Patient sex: F
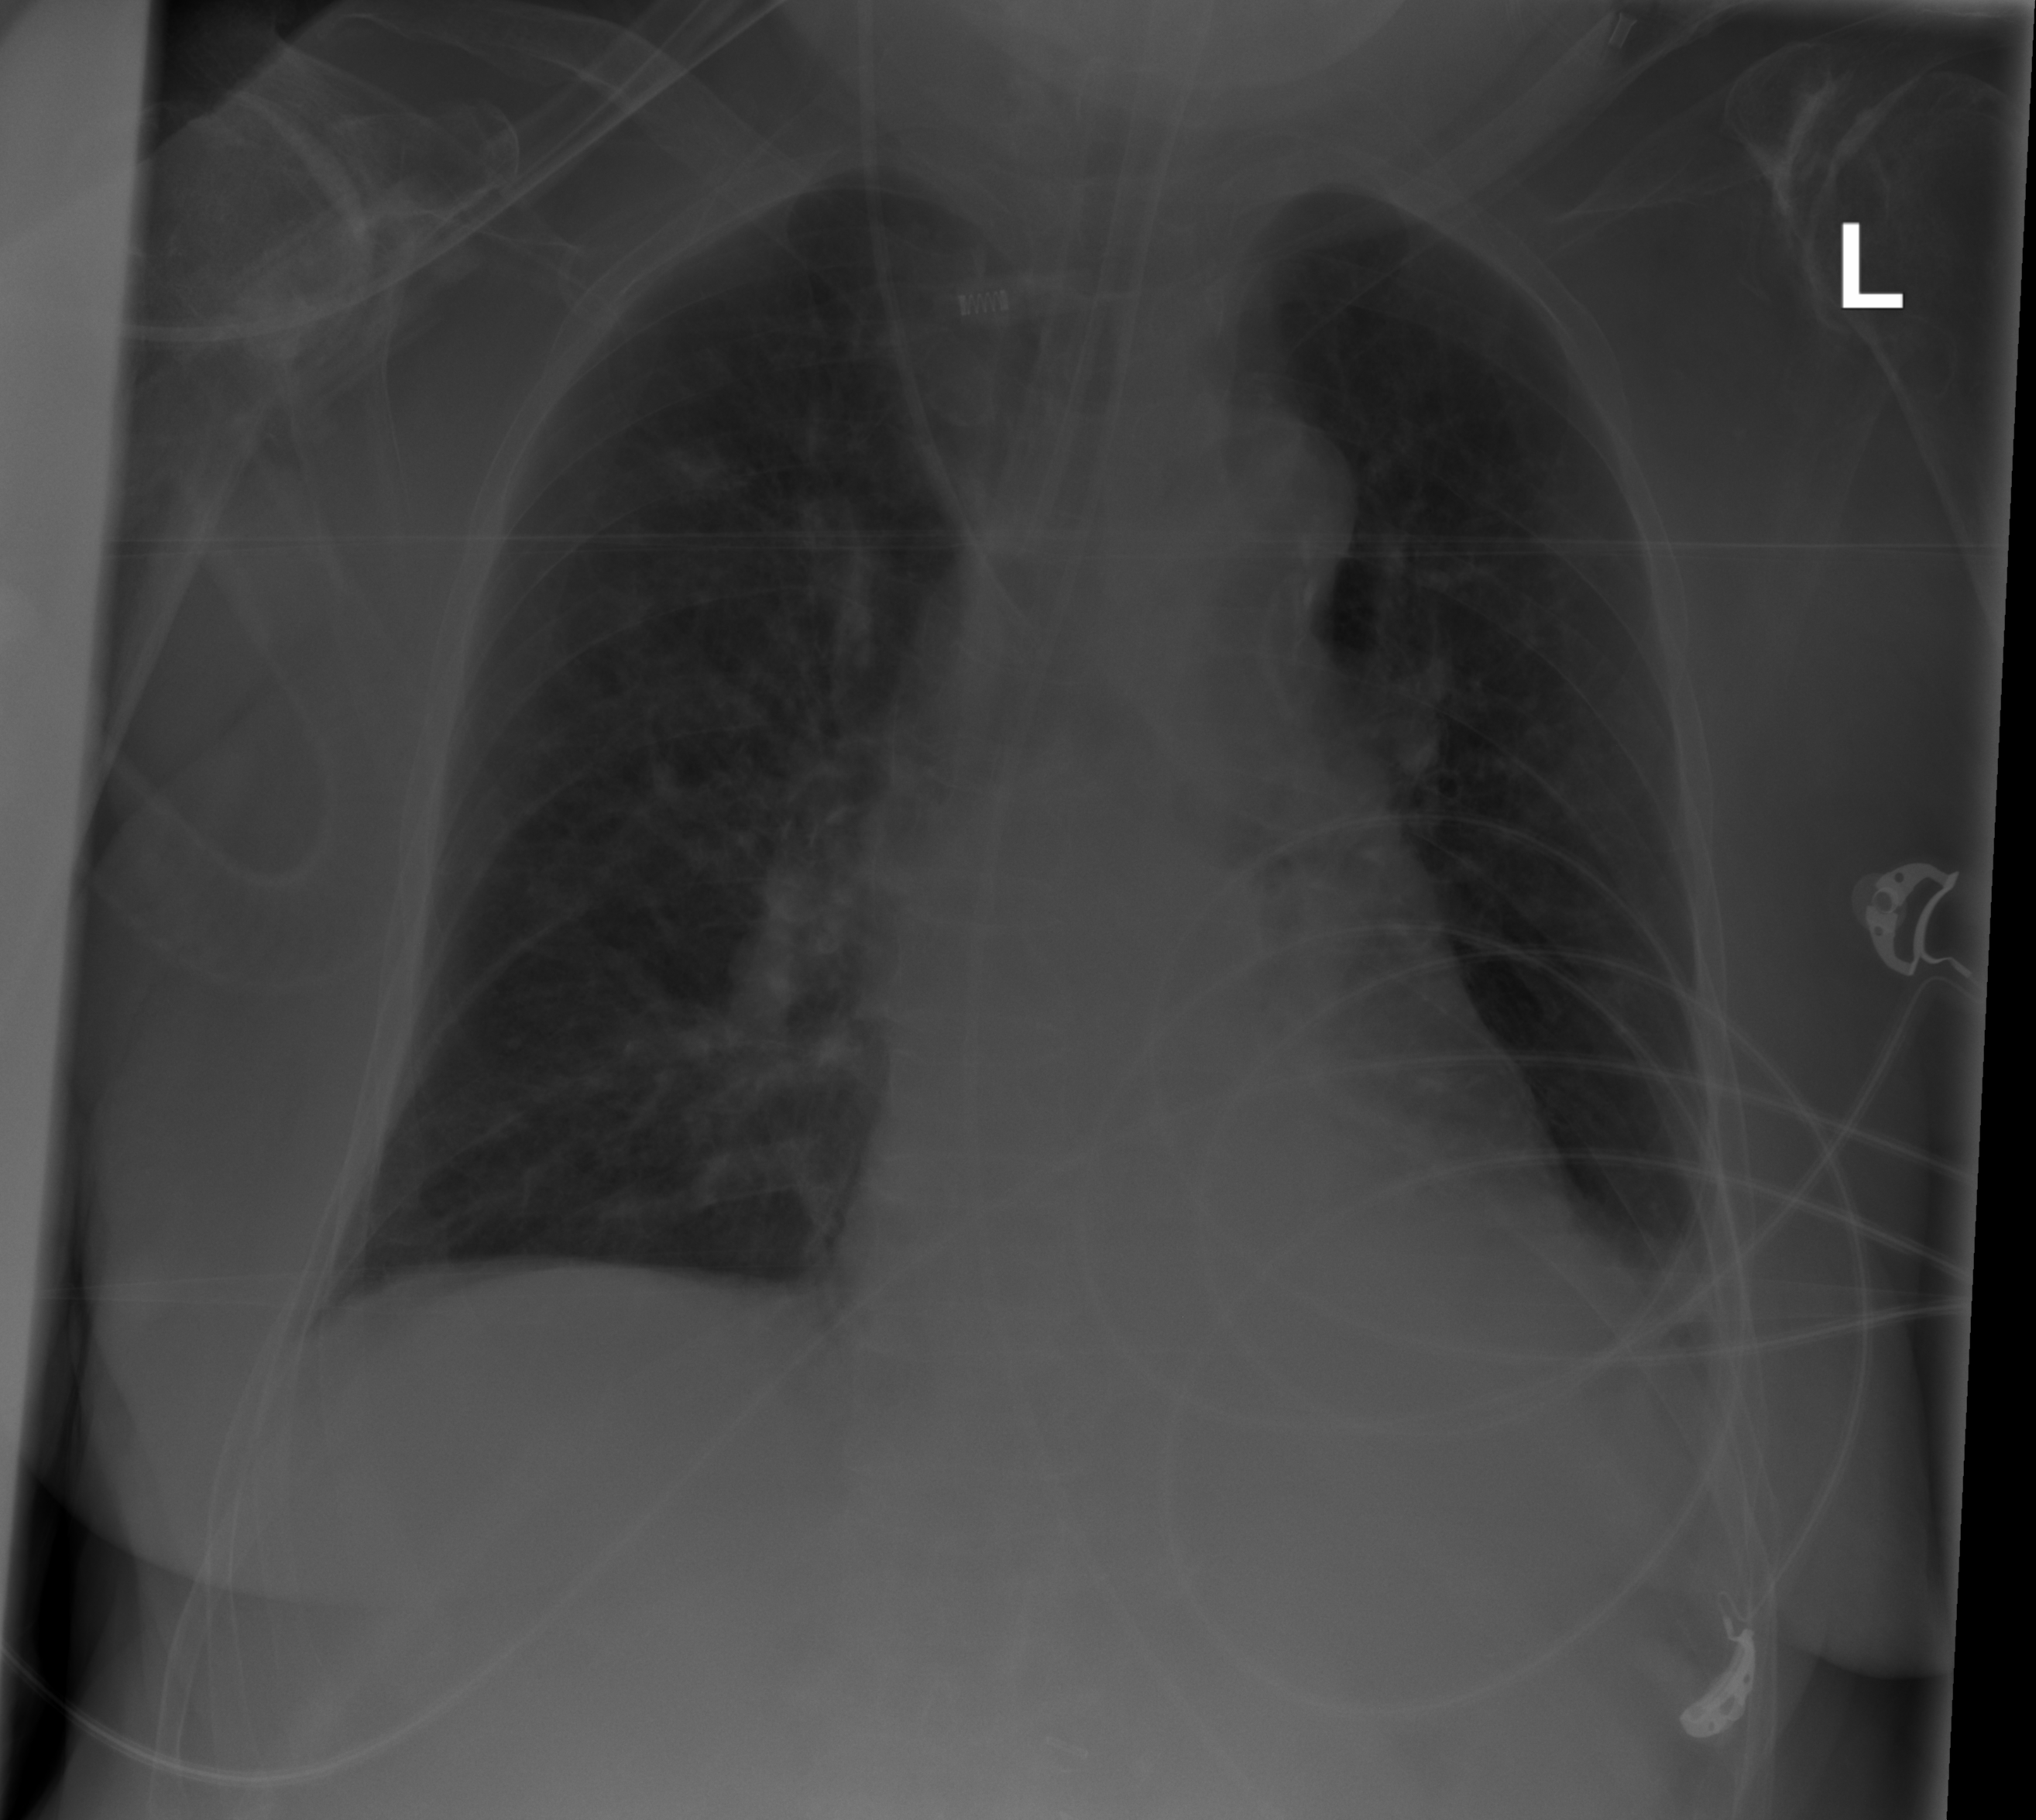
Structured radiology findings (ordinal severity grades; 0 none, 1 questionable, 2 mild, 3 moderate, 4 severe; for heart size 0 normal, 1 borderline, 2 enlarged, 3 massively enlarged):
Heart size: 1
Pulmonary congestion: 2
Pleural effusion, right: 0
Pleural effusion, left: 2
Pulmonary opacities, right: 0
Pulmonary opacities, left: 0
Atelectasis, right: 0
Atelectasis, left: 0